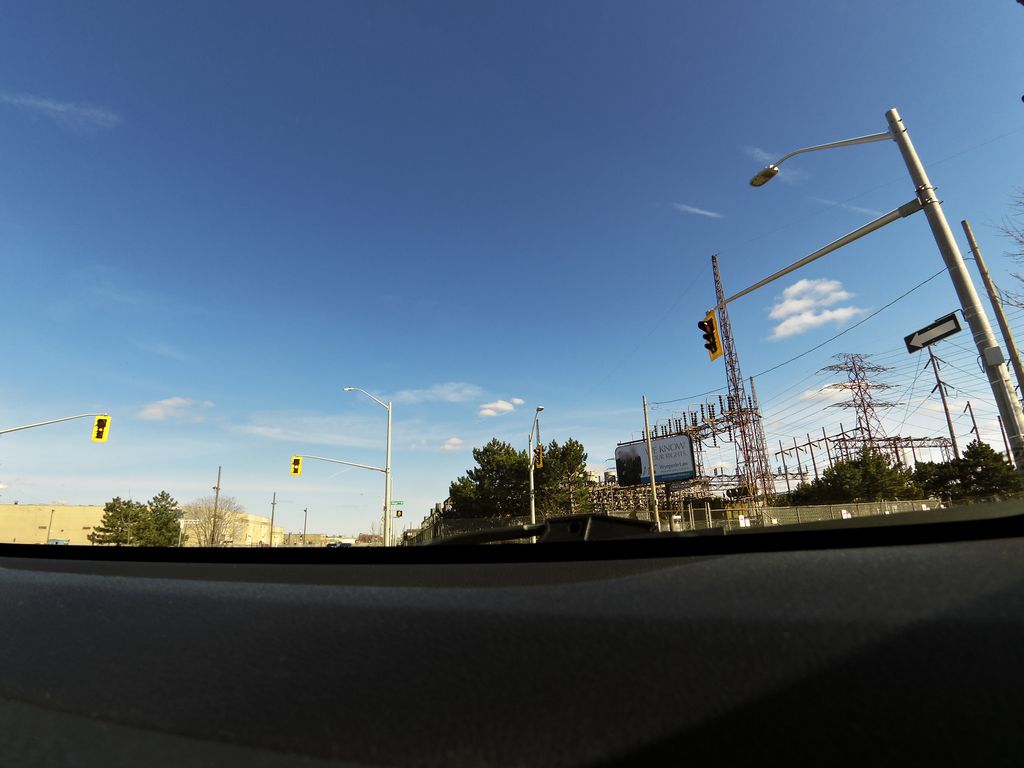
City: hamilton